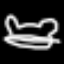
Label: frog